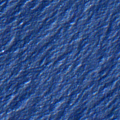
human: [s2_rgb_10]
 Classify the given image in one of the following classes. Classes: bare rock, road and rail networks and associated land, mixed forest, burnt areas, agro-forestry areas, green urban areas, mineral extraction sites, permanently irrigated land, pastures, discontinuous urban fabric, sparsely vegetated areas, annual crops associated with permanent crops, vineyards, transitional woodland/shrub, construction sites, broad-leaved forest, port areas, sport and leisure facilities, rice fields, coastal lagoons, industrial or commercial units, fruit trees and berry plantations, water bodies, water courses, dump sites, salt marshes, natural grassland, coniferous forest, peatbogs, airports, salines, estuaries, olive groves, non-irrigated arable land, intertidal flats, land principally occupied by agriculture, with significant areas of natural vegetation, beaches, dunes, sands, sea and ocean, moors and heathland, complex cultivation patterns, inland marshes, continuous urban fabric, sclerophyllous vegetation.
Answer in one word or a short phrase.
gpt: sea and ocean